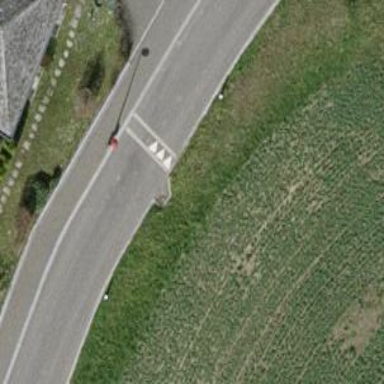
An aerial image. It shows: Traffic hump for calming the traffic.